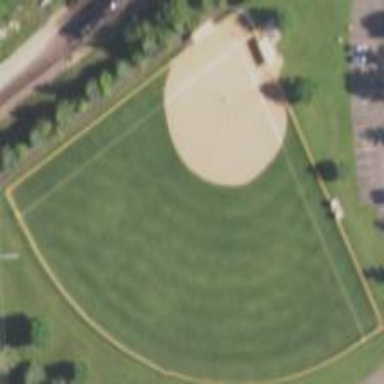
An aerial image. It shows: Softball pitch for leisure land activities.